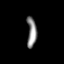
Tissue: prostate
Cell type: T cells
Senescence score: 0.226
Nuclear area (px): 278
Mean DAPI intensity: 140.151